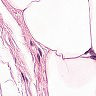
Metastatic tissue present: no